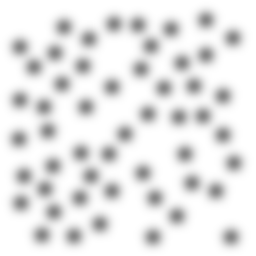
Squares: 0
Triangles: 0
Stars: 52
Total shapes: 52